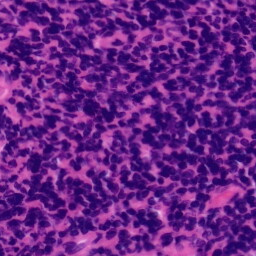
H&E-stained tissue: Tonsil